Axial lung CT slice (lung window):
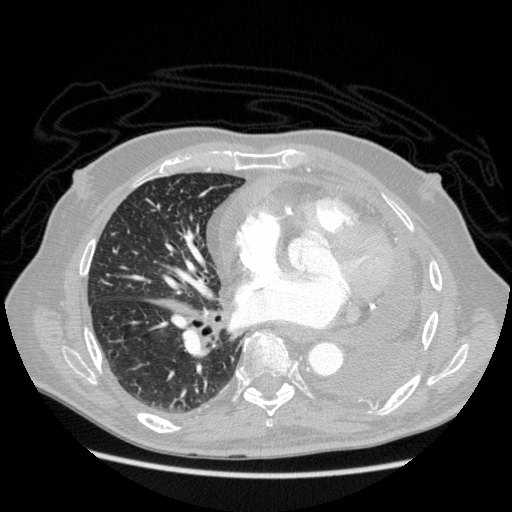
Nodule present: no